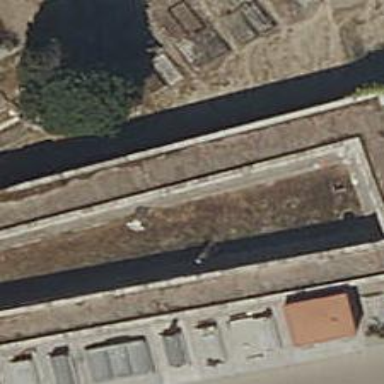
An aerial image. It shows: Wall barrier.